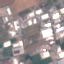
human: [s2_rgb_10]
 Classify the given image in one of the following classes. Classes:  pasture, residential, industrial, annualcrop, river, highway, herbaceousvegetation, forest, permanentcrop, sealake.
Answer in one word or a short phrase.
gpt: Industrial